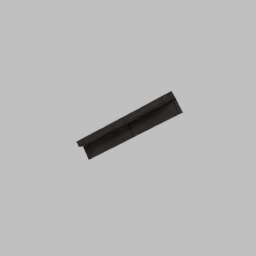
Label: architecture